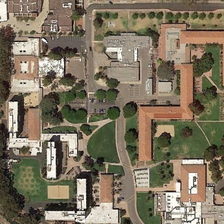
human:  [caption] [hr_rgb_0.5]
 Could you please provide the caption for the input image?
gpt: some buildings and green trees are in a school .

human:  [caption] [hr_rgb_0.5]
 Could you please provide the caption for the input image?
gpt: some buildings and green trees are in a school .

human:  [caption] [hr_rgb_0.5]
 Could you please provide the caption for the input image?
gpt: some buildings and green trees are in a school .

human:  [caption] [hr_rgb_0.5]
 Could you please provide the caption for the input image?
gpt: some buildings and green trees are in a school .

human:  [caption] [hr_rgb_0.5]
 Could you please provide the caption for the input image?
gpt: some buildings and green trees are in a school .